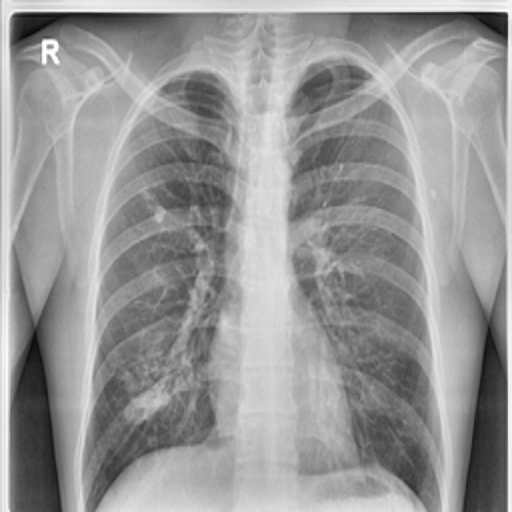
Finding: TUBERCULOSIS